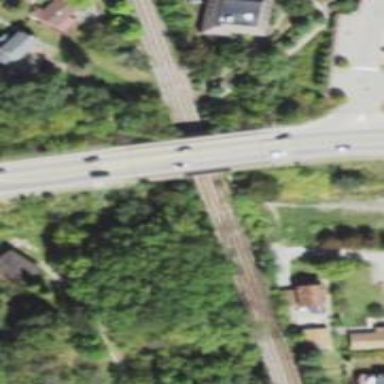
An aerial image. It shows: Light rail electrified with contact line.